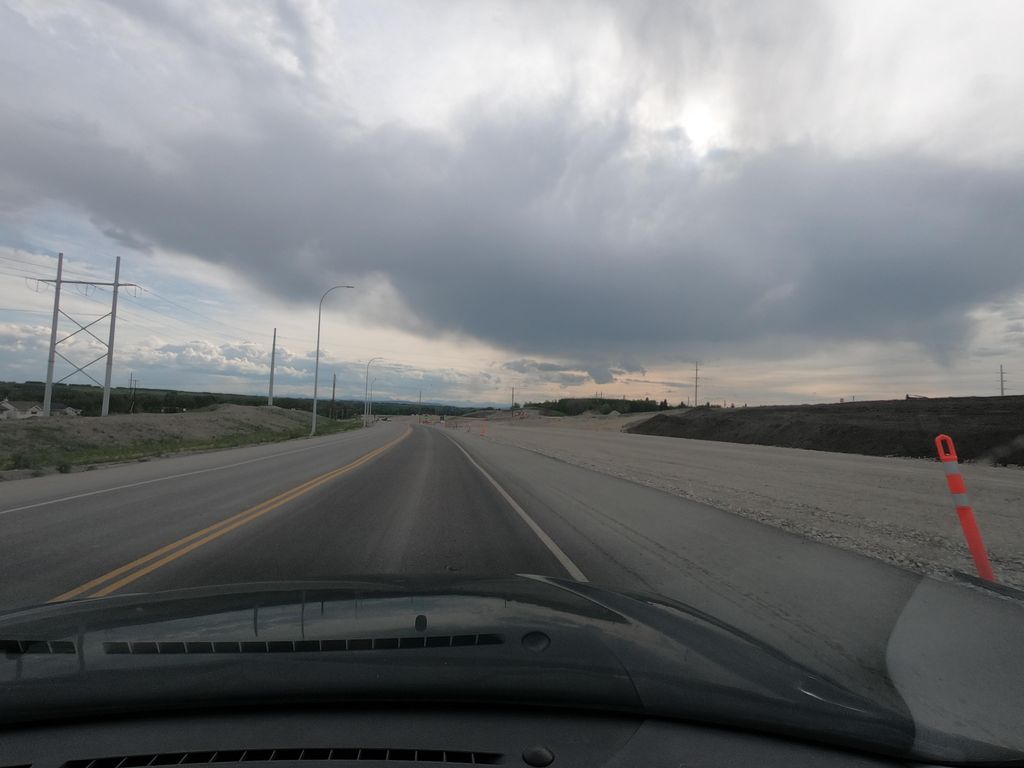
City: calgary